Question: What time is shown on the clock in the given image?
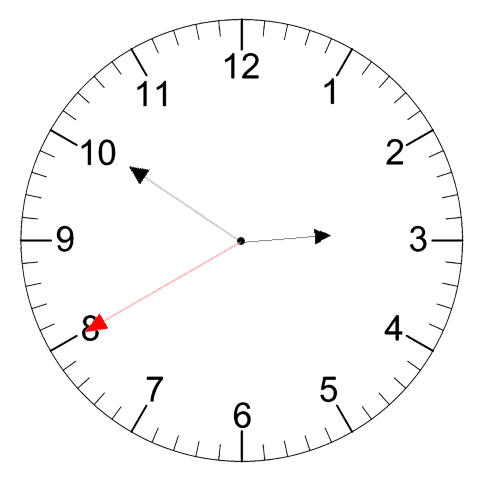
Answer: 02:50:40